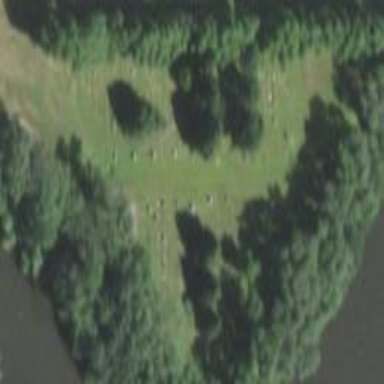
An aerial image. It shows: Cemetery.